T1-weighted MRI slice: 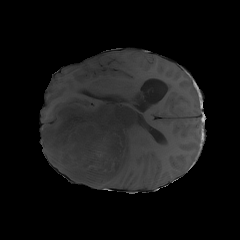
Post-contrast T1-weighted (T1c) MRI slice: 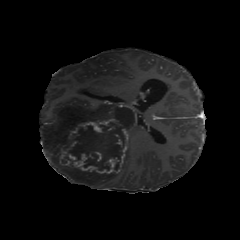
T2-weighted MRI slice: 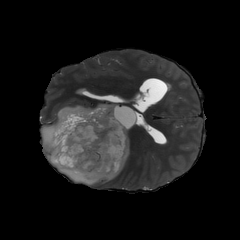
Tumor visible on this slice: yes